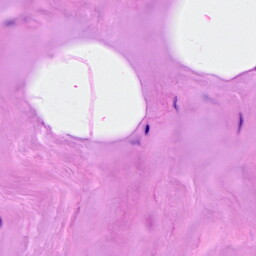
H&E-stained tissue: Breast